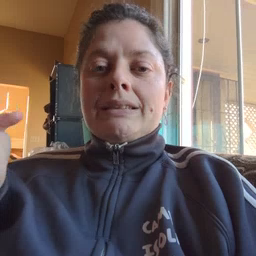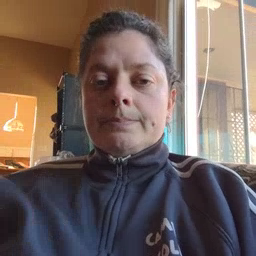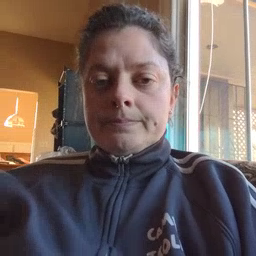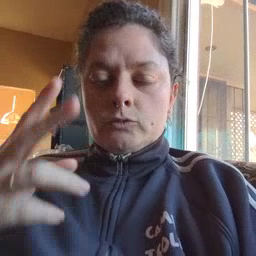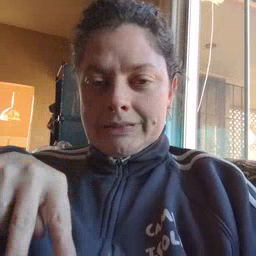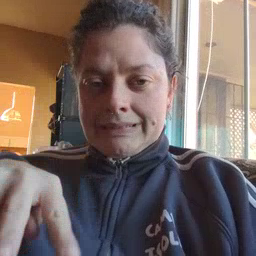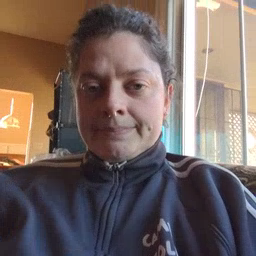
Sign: read